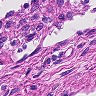
Metastatic tissue present: no